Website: slack
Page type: payment
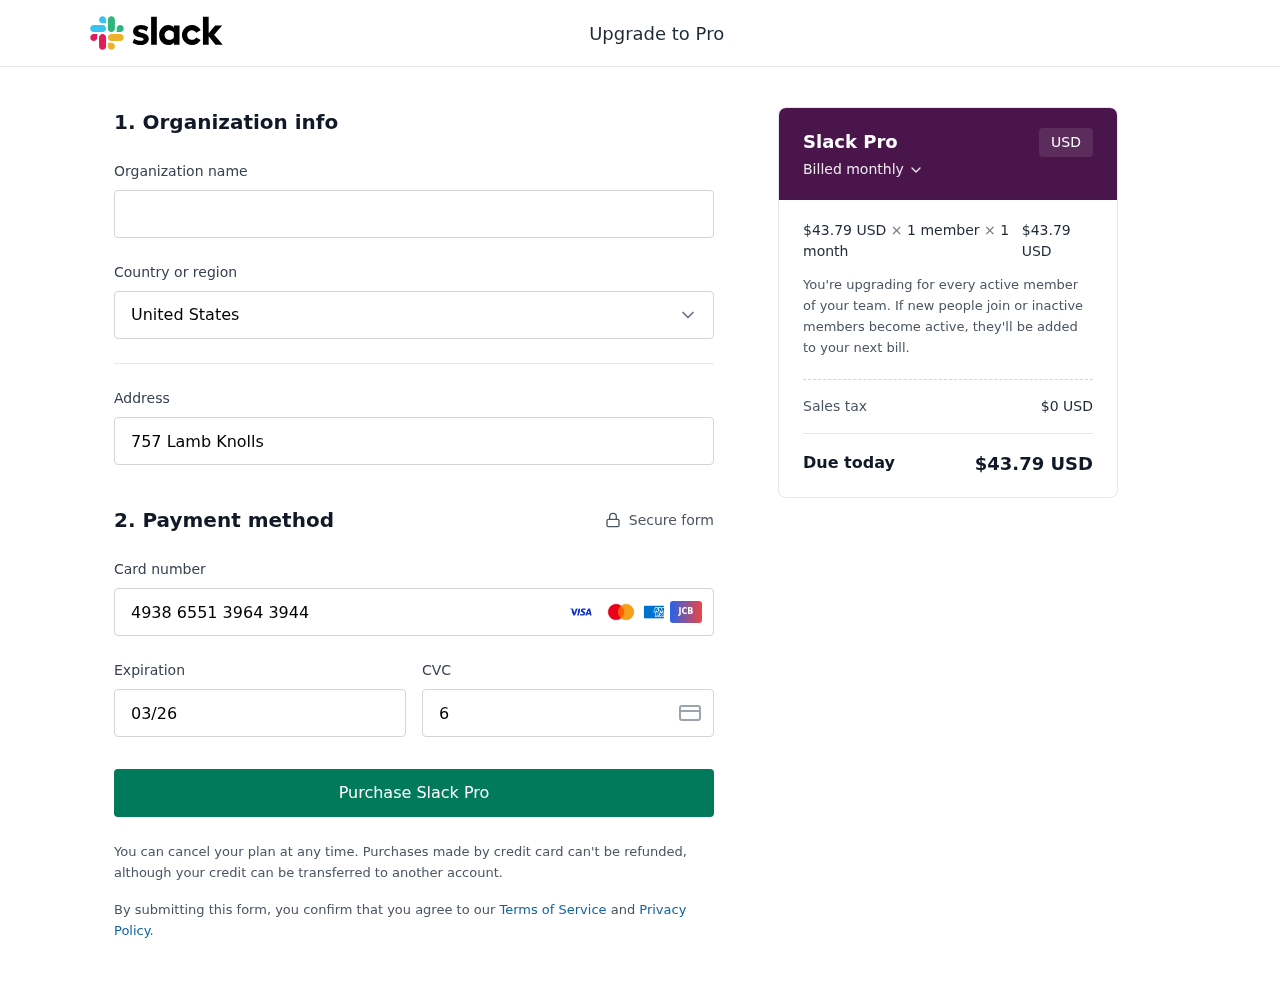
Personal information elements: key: PII_CARD_CVV
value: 653
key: PII_CARD_EXPIRY
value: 03/26
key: PII_CARD_NUMBER
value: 4938 6551 3964 3944
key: PII_COUNTRY
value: United States
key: PII_STREET
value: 757 Lamb Knolls
Product elements: key: PRODUCT1_PRICE
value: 43.79
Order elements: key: ORDER_SUBTOTAL
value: $43.79 USD
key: ORDER_TAX
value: $0 USD
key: ORDER_TOTAL
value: $43.79 USD